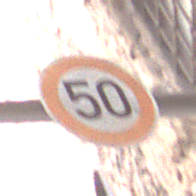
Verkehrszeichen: Geschwindigkeit50
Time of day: Midday
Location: Outdoor (Urban)
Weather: PartlyCloudy
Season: NotSpecified
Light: Natural